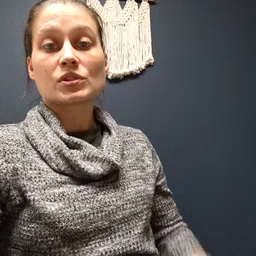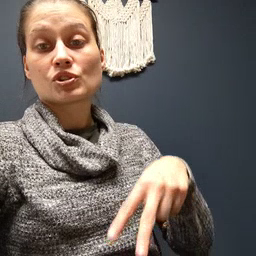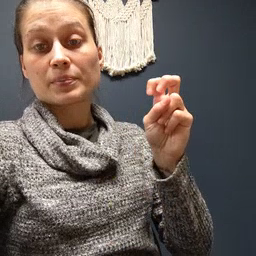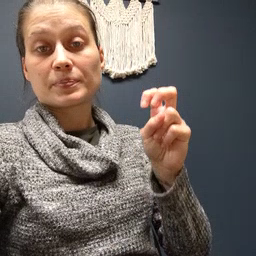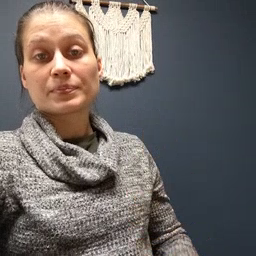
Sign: jump